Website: crate-barrel
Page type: billing-address
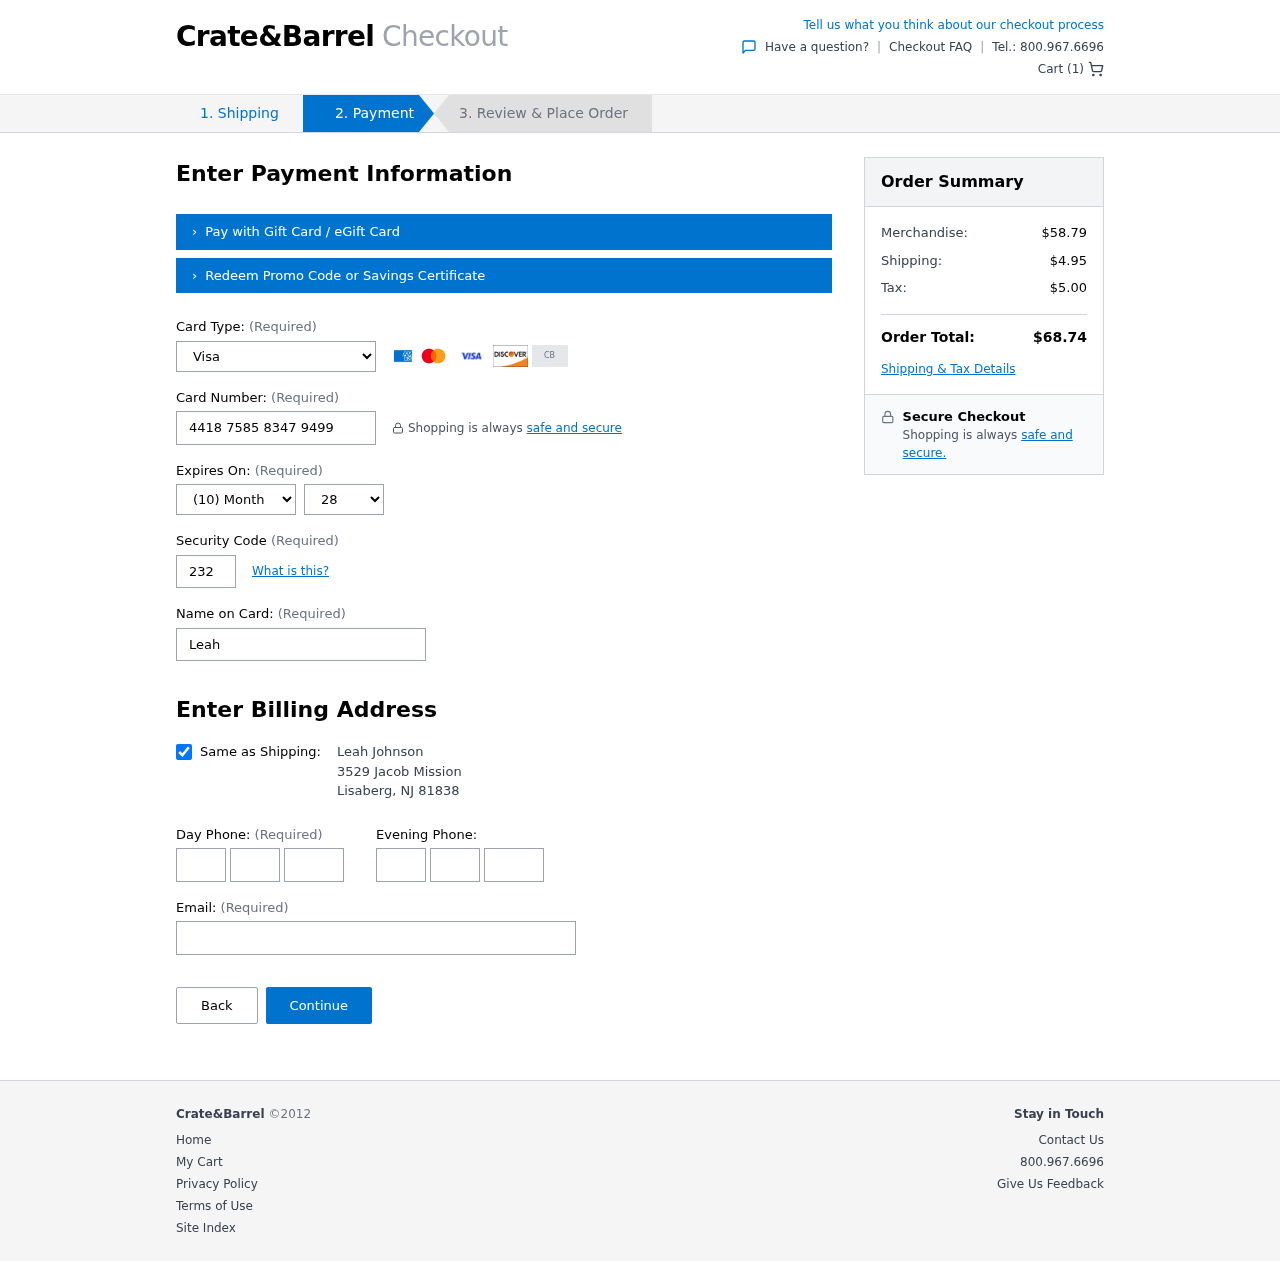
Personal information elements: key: PII_CARD_CVV
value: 232
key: PII_CARD_EXPIRY_MONTH
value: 10
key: PII_CARD_EXPIRY_YEAR
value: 28
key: PII_CARD_NUMBER
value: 4418 7585 8347 9499
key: PII_CARD_TYPE
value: Visa
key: PII_CITY
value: Lisaberg
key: PII_EMAIL
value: leah.johnson@yahoo.com
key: PII_FULLNAME
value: Leah Johnson
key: PII_PHONE_AREA
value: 518
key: PII_PHONE_PREFIX
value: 513
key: PII_PHONE_SUFFIX
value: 6649
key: PII_POSTCODE
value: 81838
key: PII_STATE_ABBR
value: NJ
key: PII_STREET
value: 3529 Jacob Mission
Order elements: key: ORDER_NUM_ITEMS
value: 1
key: ORDER_SUBTOTAL
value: $58.79
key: ORDER_SHIPPING_COST
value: $4.95
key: ORDER_TAX
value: $5.00
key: ORDER_TOTAL
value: $68.74